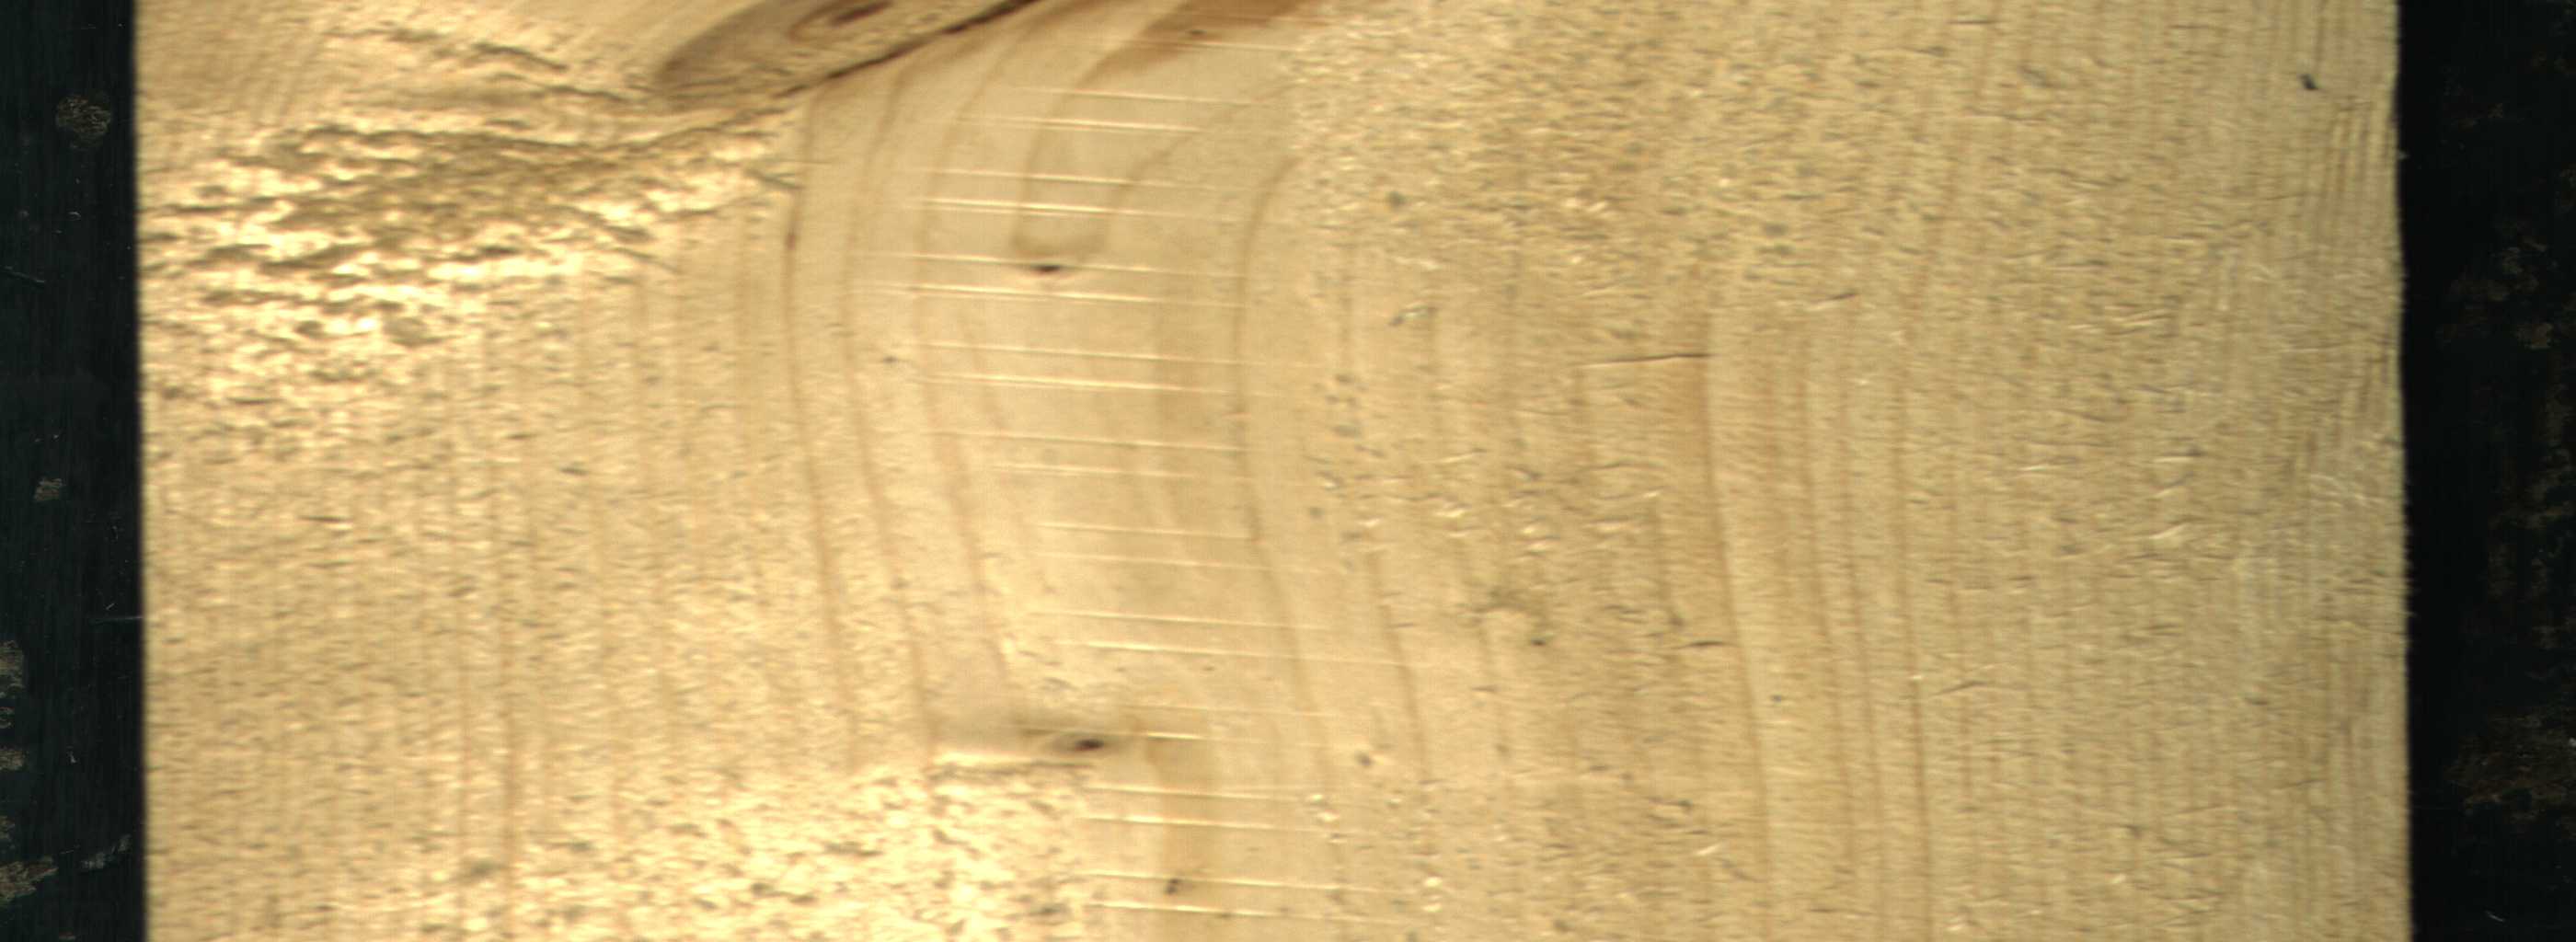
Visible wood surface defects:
Quartzity
Crack
Live_Knot
Live_Knot
Live_Knot